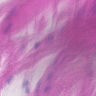
Metastatic tissue present: no